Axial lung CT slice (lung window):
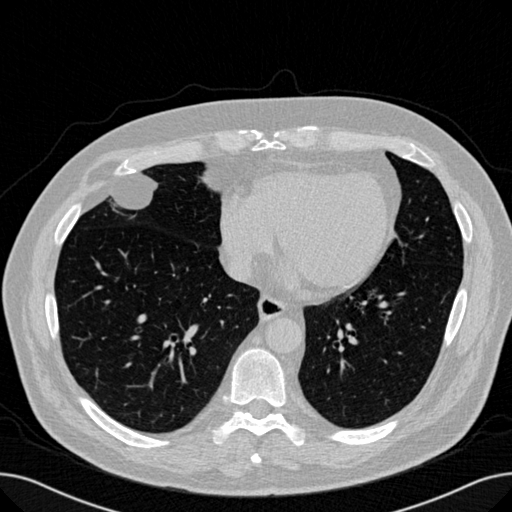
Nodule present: no